Field crop: maize
Growth stage: 2
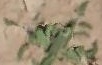
Species: atriplex